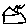
Label: house